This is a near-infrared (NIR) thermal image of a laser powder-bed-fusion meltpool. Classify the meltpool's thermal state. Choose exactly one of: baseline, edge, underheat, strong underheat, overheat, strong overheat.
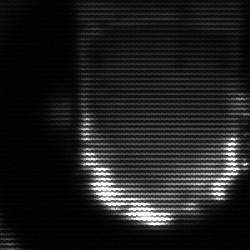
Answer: baseline